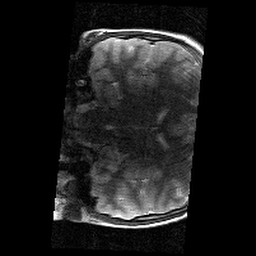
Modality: T2w
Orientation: coronal
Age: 11
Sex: female
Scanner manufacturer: siemens
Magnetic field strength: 3 T
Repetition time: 9.23 s
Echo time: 0.067 s